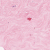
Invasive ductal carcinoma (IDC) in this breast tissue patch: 0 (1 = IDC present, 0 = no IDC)